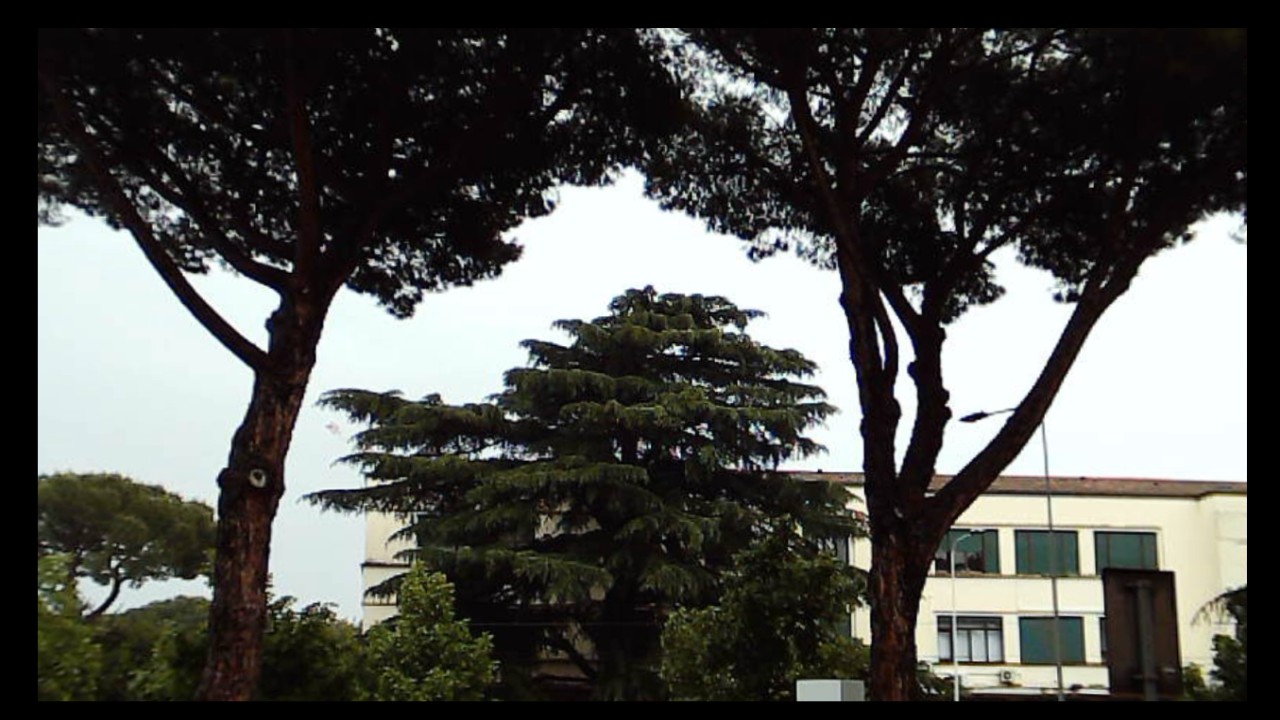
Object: DarwinFPV cineape20